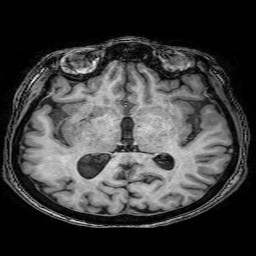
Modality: T1w
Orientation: coronal
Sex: female
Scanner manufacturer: philips
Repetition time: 0.008135 s
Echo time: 0.00373 s